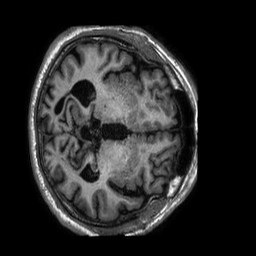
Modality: T1w
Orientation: axial
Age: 78
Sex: male
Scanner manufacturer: philips
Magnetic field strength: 1.5 T
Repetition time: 0.008295 s
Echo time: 0.003807 s